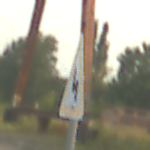
Verkehrszeichen: DoppelkurveZunaechstLinks
Umgebung: Outdoor, Suburban
Tageszeit: SunriseSunset
Wetter: PartlyCloudy
Licht: Natural
Jahreszeit: NotSpecified
Kontrast: MediumContrast